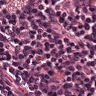
Metastatic tissue present: no